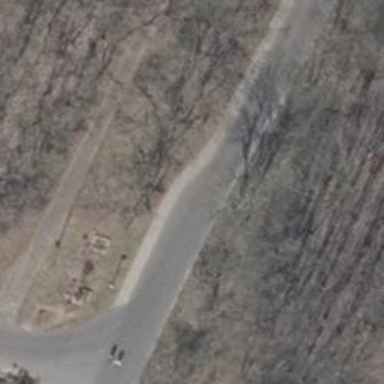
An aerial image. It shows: Unclassified asphalt road with sidewalk on the left side.